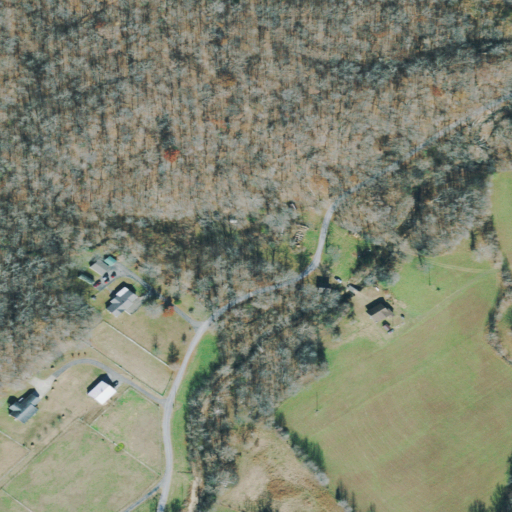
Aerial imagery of valley in Tennessee named Blackgum Hollow containing deciduous forest, pasture, open development, low intensity development, and mixed forest